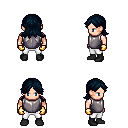
a pixel art fantasy rpg character, male body template, human, light skin, steel chest armor, white pants, raven loose hair, gold gloves, black shoes, four views (front, back, left, right), 2x2 character sprite sheet, small pixel art, hard edges, no anti-aliasing